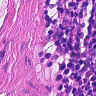
Metastatic tissue present: no